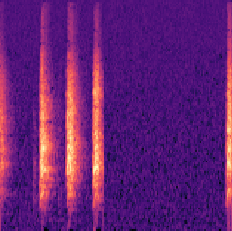
Sound class: Dog